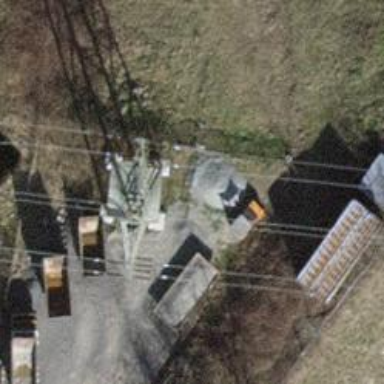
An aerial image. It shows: Lattice structure tower.